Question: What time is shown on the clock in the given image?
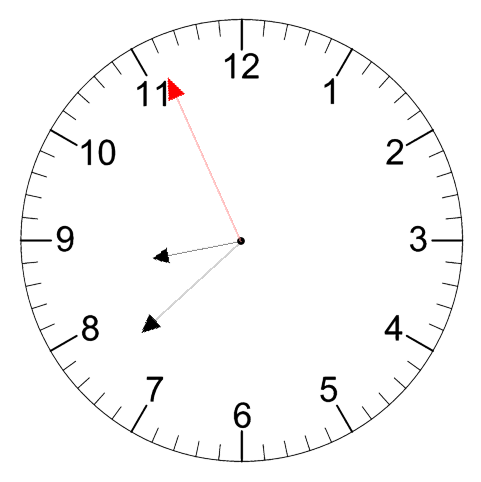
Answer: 08:37:56